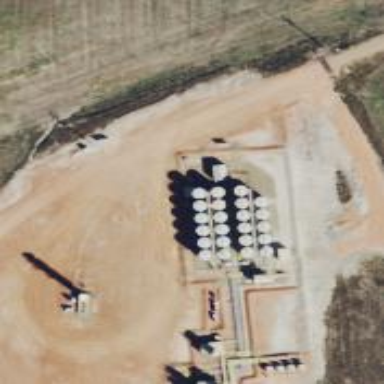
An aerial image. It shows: Storage tank that is man-made.